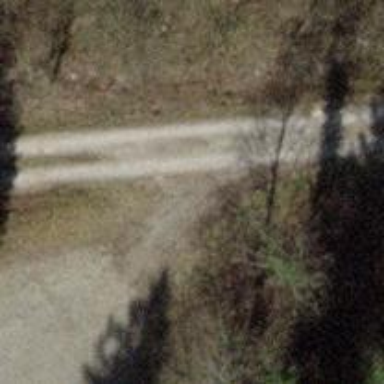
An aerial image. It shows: Pebblestone track with grade2 tracktype.